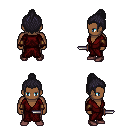
a pixel art fantasy rpg character, male body template, human, dark skin, red robe, gold greaves, raven short topknot hairstyle, leather bracers, maroon shoes, dagger, four views (front, back, left, right), 2x2 character sprite sheet, small pixel art, hard edges, no anti-aliasing